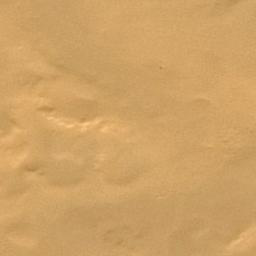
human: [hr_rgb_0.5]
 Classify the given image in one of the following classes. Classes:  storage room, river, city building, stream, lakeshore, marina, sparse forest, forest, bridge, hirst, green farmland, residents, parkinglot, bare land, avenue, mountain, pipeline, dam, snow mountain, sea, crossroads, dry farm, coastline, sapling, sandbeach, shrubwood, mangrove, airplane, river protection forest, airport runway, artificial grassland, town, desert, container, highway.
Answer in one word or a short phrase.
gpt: desert